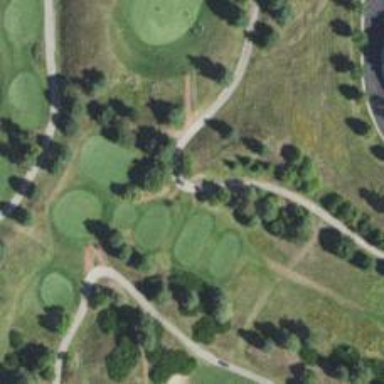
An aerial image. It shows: Footway that doubles as golf path.